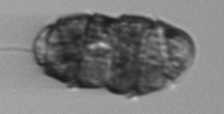
Label: Margalefidinium